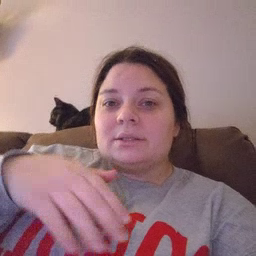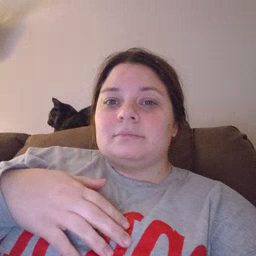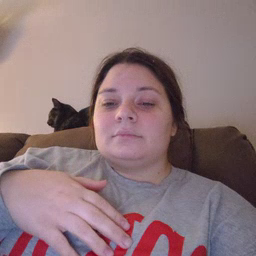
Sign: night